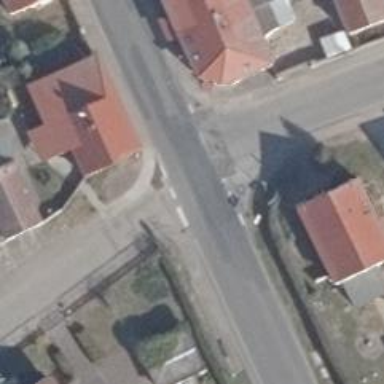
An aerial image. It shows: Road with stop sign.